Interaction volume radius: 10 \u00c5
Interaction volume height: 10 \u00c5
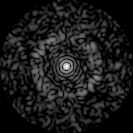
Disorder parameter: 0.815